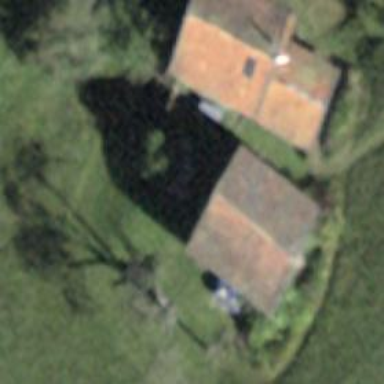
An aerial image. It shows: Shed building.